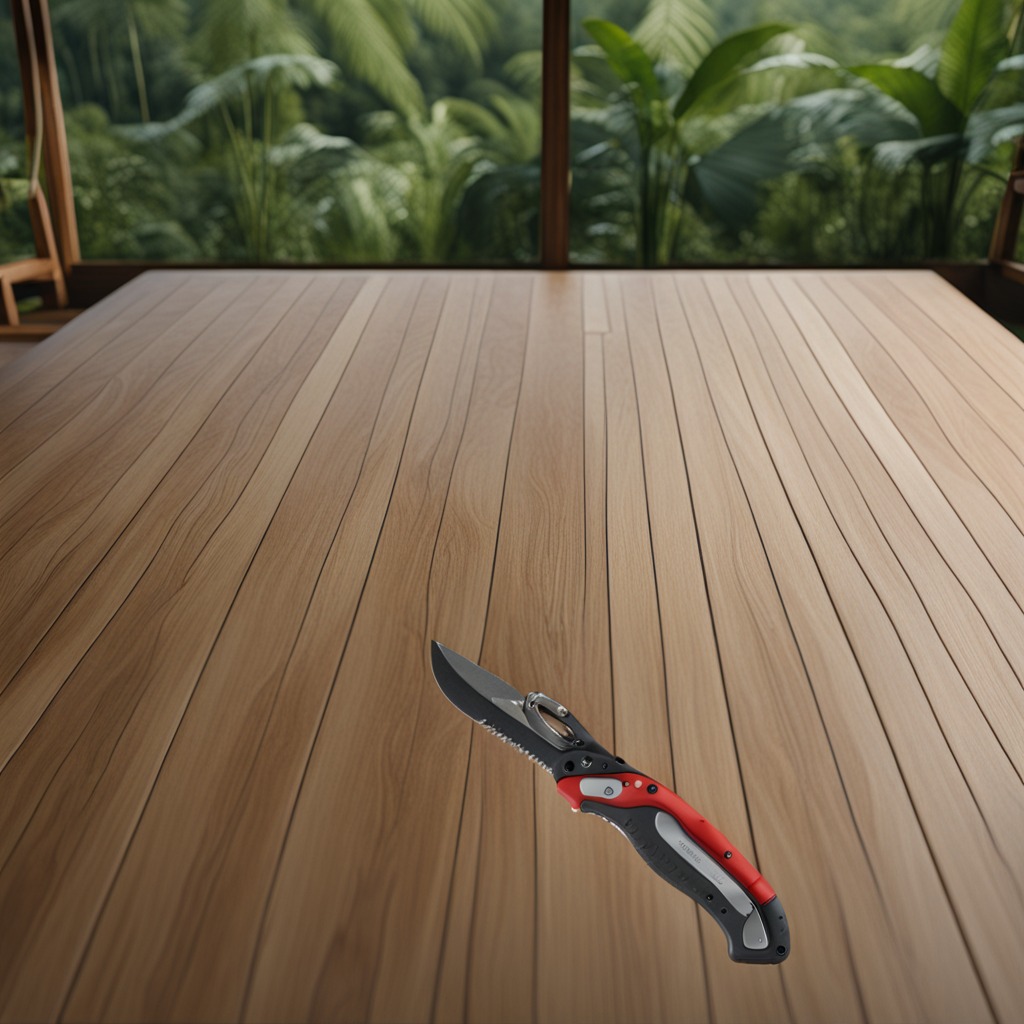
A utility knife is lying on the wooden table inside a jungle field workshop tent.